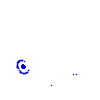
Particle: kaon